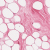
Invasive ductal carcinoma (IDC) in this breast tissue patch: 0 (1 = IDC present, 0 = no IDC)